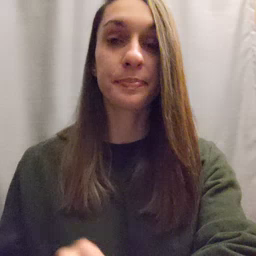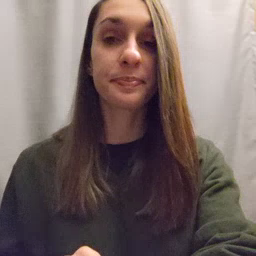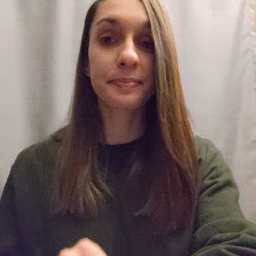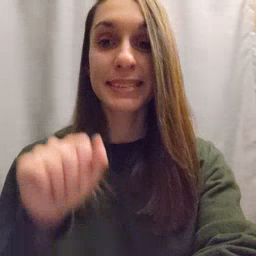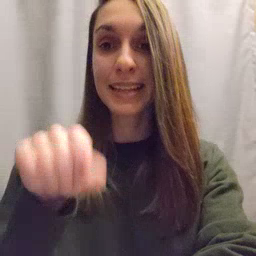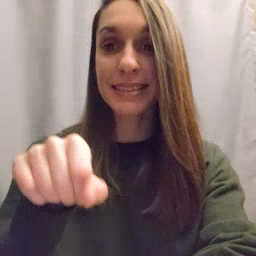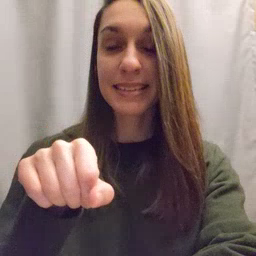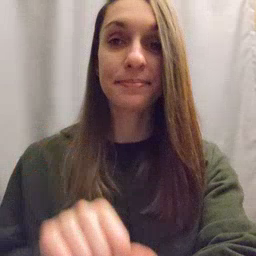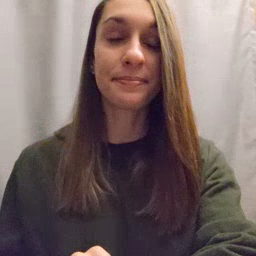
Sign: yes